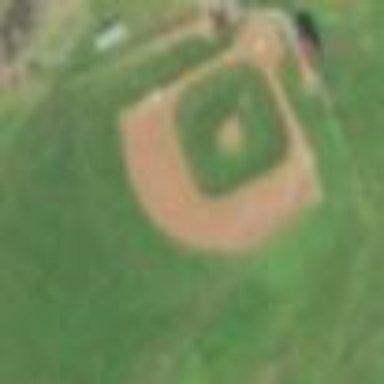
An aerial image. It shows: Baseball pitch for leisure land activities.